Question: I would like to create a colour using NSColor but none of the static constructors seem to work for me. The screenshot describes the issue I am experiencing.

I am referencing:
'''
#import <AppKit/NSBitmapImageRep.h>
'''
And have imported the framework "AppKit". What else do I need to do?
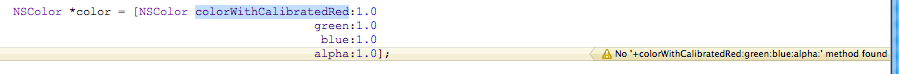
Answer: Well, first of all, you haven't imported 'NSColor.h'. 'NSBitMapImageRep.h' does not import 'NSColor.h', nor do any of its sub-includes. However, one included header declare 'NSColor' as a class, which is why you don't get a warning about that.
But you generally don't import specific headers from a framework -- you should import the framework header instead. So doing
'''
#import <AppKit/AppKit.h>
'''
should do the trick.
Of course, if this is a Cocoa app (and generally, AppKit is used as a part of Cocoa, not a standalone framework) you should be linking Cocoa.framework and doing
'''
#import <Cococa/Cocoa.h>
'''